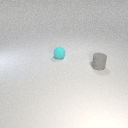
small gray rubber cylinder in front of small cyan rubber sphere